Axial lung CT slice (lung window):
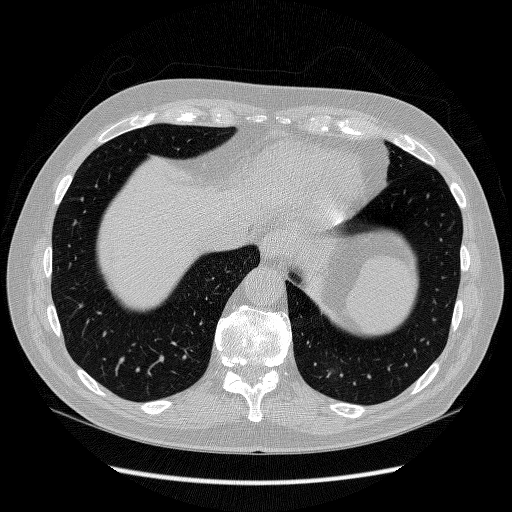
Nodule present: no